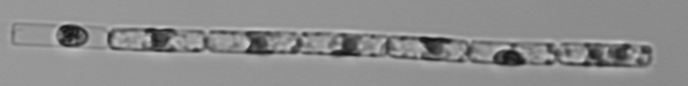
Label: Guinardia_delicatula_TAG_internal_parasite